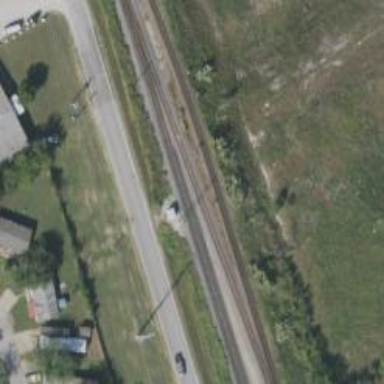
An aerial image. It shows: Railway siding with rails.